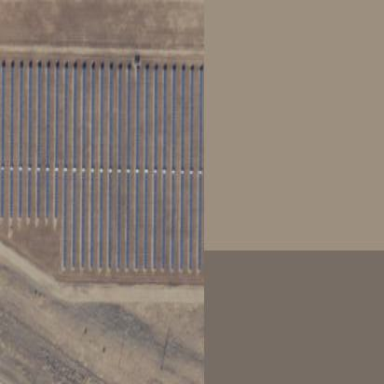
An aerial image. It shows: Solar power plant utilizing photovoltaic technology.